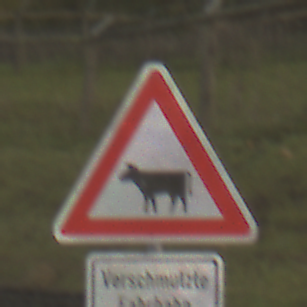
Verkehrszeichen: ViehtriebRechts
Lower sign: HinweiseAufGefahrenDurchVerbaleAngabe4
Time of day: SunriseSunset
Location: Outdoor (Nature)
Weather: PartlyCloudy
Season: NotSpecified
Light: Natural